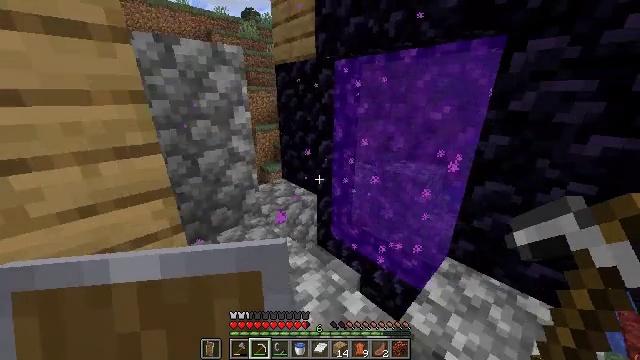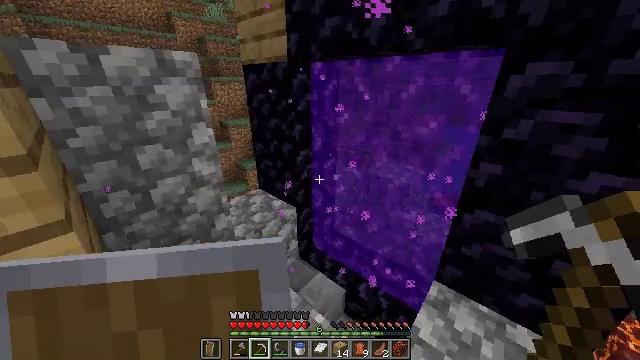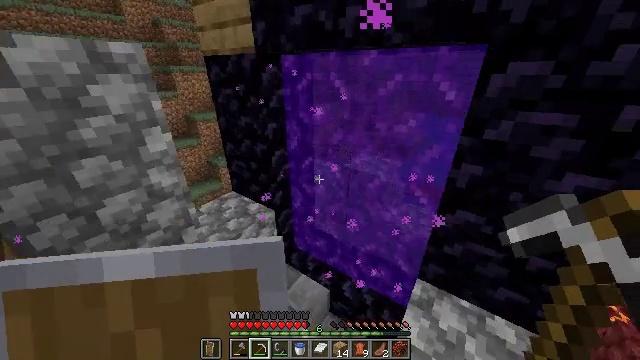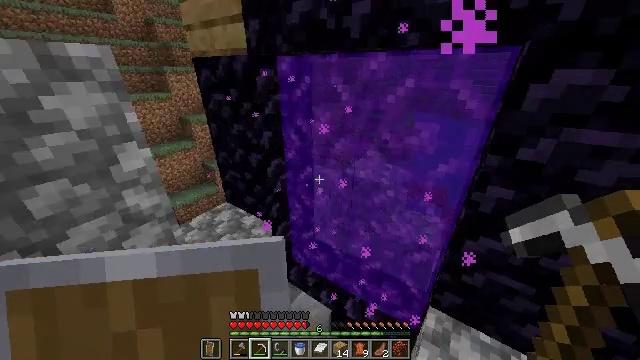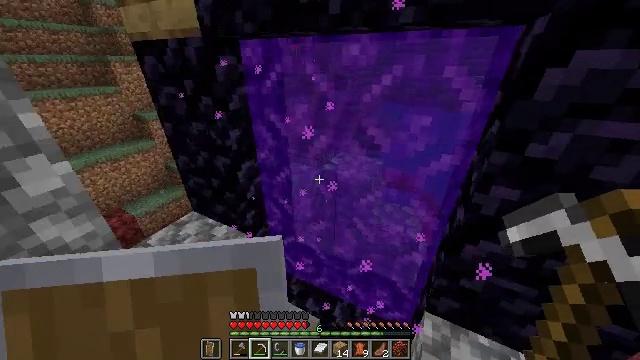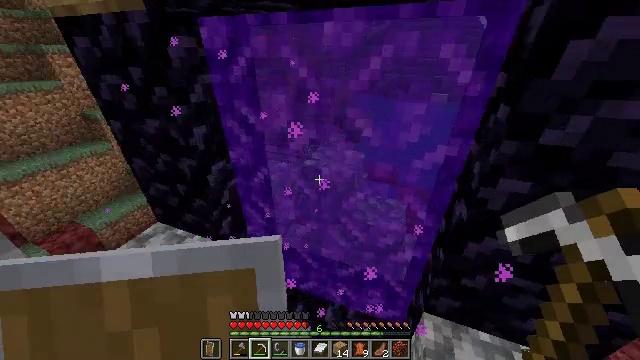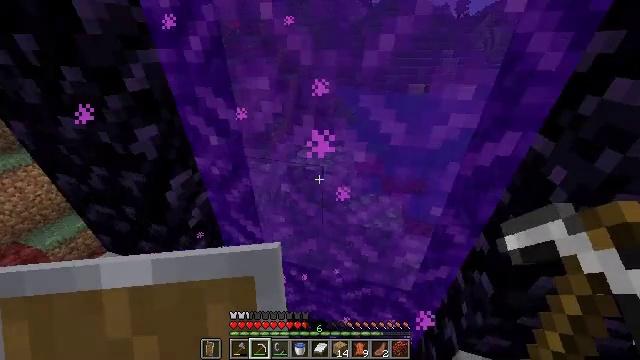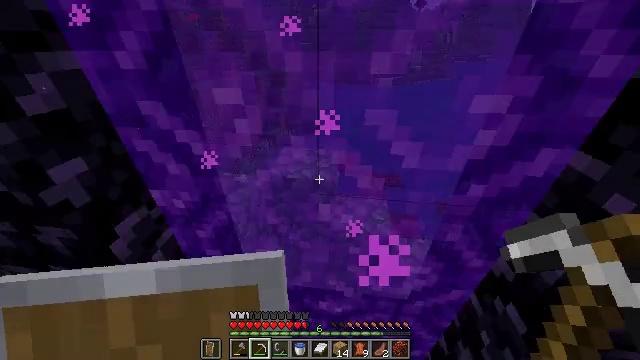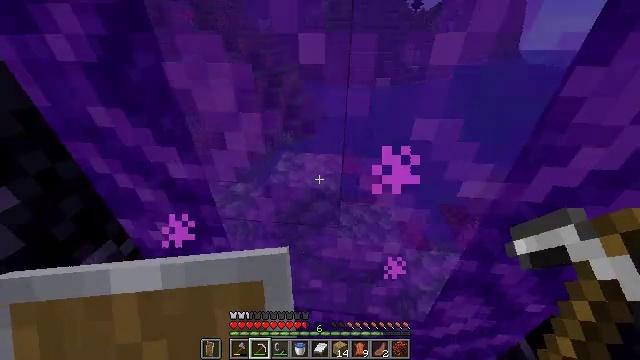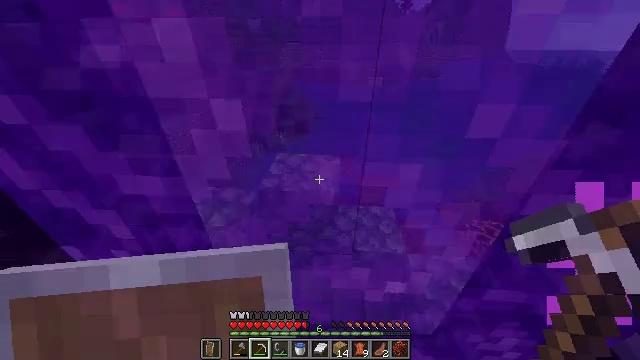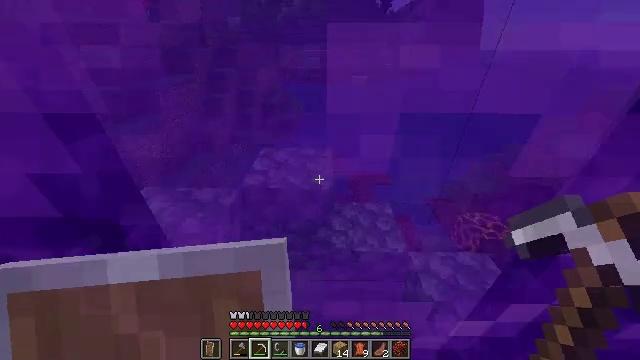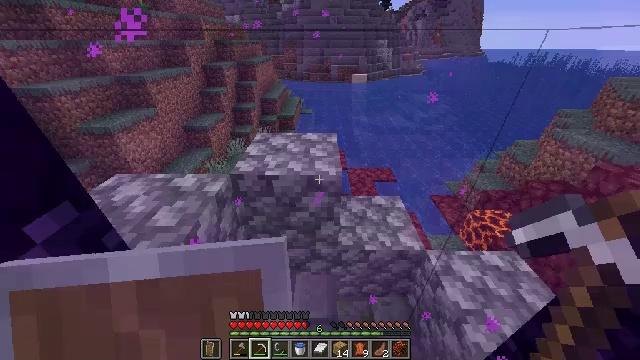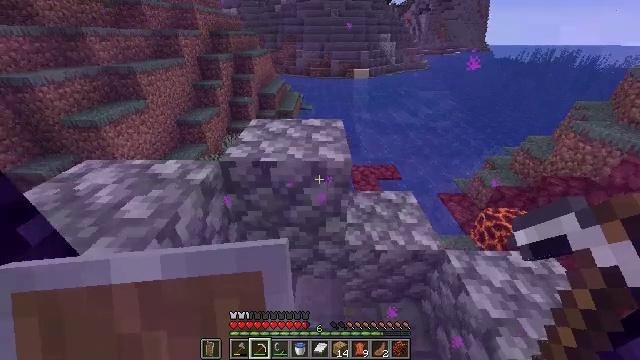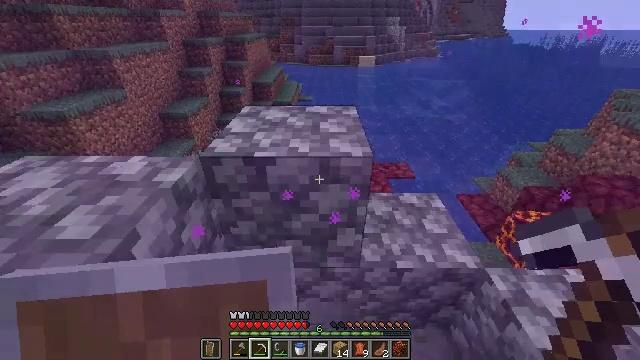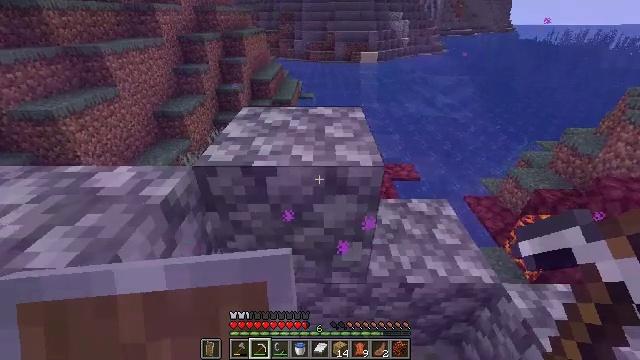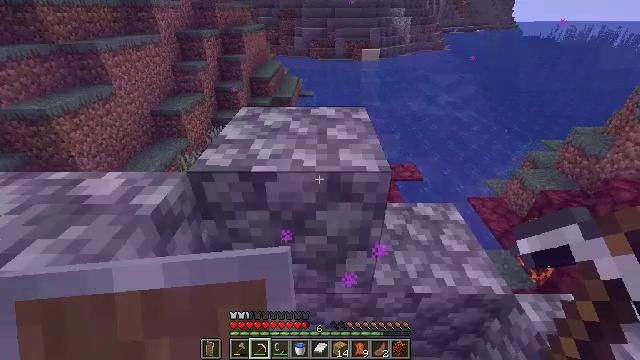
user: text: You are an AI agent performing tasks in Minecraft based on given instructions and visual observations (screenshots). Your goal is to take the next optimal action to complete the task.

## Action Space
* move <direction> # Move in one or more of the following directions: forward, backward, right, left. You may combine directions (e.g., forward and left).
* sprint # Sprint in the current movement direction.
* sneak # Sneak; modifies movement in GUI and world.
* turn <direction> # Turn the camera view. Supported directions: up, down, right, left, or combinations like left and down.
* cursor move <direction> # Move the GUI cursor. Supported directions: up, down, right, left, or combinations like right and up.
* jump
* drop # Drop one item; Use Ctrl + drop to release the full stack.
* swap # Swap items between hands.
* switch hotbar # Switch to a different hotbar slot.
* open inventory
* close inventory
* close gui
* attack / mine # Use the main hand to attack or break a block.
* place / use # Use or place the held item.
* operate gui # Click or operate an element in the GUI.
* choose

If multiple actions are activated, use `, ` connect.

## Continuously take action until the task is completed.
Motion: motion action
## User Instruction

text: Dig soul soil with a shovel.
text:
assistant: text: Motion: move forward, sprint, turn right and down, jump
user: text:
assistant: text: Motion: move forward, sprint, turn right and down, jump
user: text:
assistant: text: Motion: move forward, sprint, jump
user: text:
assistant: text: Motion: move forward, sprint, turn right and down, jump
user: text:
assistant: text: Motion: move forward, sprint, turn right and down, jump
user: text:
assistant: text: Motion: move forward, sprint, turn right and down
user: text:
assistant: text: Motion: move forward, turn right and down
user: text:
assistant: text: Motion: move forward
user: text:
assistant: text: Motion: move forward, turn right
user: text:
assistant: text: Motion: move forward, turn right
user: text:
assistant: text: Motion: no_op
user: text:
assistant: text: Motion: no_op
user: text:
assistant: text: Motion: no_op
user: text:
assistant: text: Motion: no_op
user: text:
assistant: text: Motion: no_op
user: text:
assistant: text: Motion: no_op
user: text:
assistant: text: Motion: move back
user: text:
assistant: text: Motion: move back
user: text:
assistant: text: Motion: move back
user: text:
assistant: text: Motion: move back
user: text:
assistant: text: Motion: no_op
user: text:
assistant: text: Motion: no_op
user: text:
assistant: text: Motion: no_op
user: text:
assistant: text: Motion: no_op
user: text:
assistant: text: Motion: turn up
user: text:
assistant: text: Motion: no_op
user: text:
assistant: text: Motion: no_op
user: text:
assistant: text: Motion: no_op
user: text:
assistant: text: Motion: no_op
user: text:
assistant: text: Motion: no_op